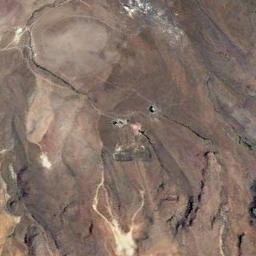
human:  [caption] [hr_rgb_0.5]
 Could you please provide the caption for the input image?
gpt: The mountain is full of black soil .

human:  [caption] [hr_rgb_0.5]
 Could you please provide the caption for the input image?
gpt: There is the mountain of uneven .

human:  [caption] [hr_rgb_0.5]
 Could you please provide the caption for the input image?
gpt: You can see the veins of the mountain clearly .

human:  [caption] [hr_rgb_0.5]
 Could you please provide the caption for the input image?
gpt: The mountain has a rugged surface and its rocks are brown .

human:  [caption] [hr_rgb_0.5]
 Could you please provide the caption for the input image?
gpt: There are some cracks on the brown mountain .